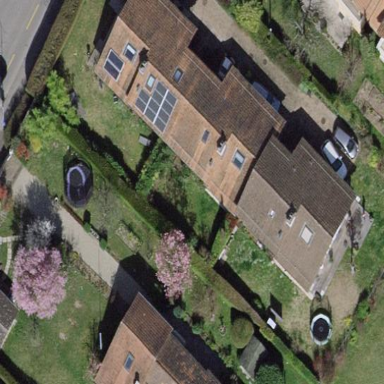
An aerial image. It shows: Garden surrounded by fence.